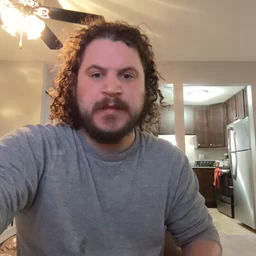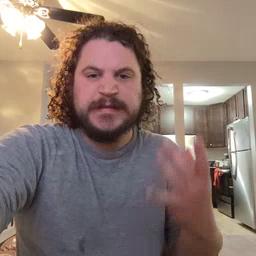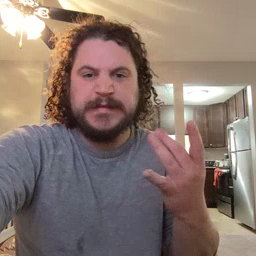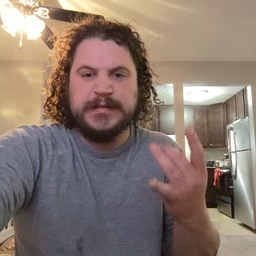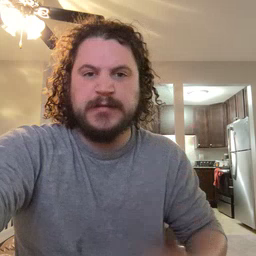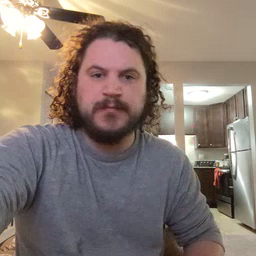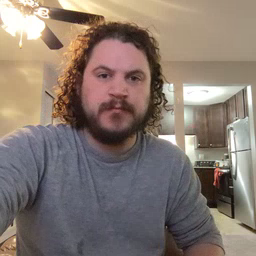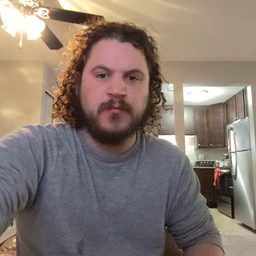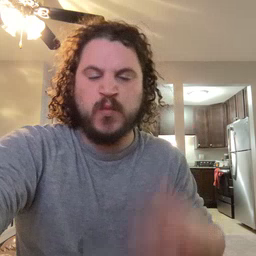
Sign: sticky